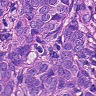
Metastatic tissue present: yes